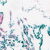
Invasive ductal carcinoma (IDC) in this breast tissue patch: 0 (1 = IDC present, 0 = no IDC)